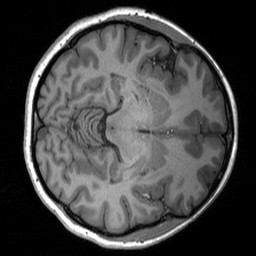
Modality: T1w
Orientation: axial
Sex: female
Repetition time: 1.95 s
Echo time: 0.026 s